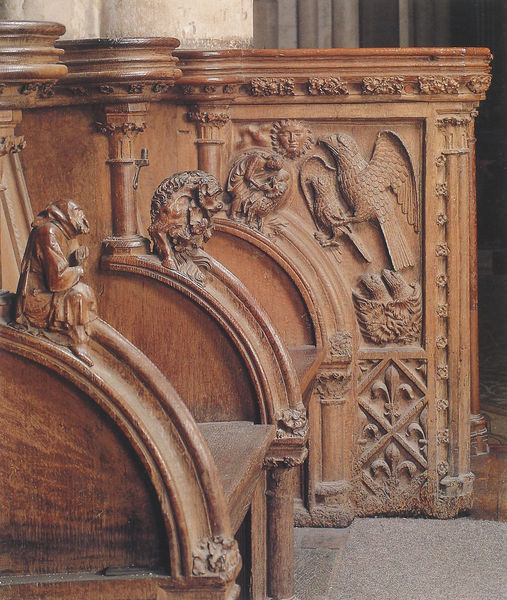
Titel: Kölner Dom, Chorgestühl
Standort: Köln, Dom (EU - D - NRW)
Schlagwörter: adler, vogel, holz, tier, kirche, sonne, relief, figuren, gestühl, detail, junge, foto, lilie, bänke, schnitzerei, kirchenbänke, fabelwesen, greif, horst, nest, mönch, lilien, chorgestühl